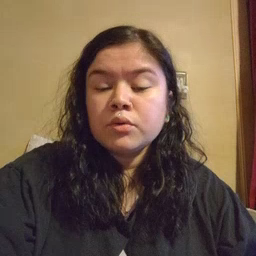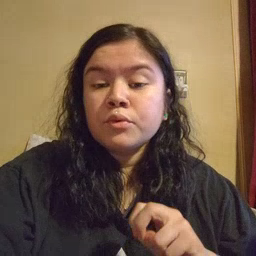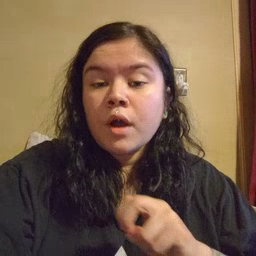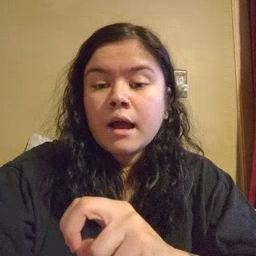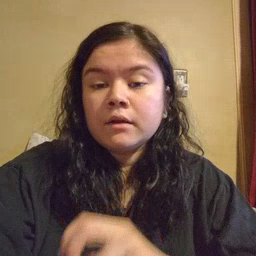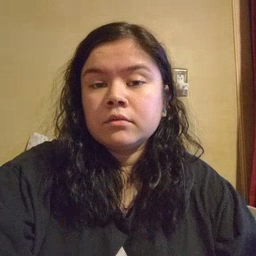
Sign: ride